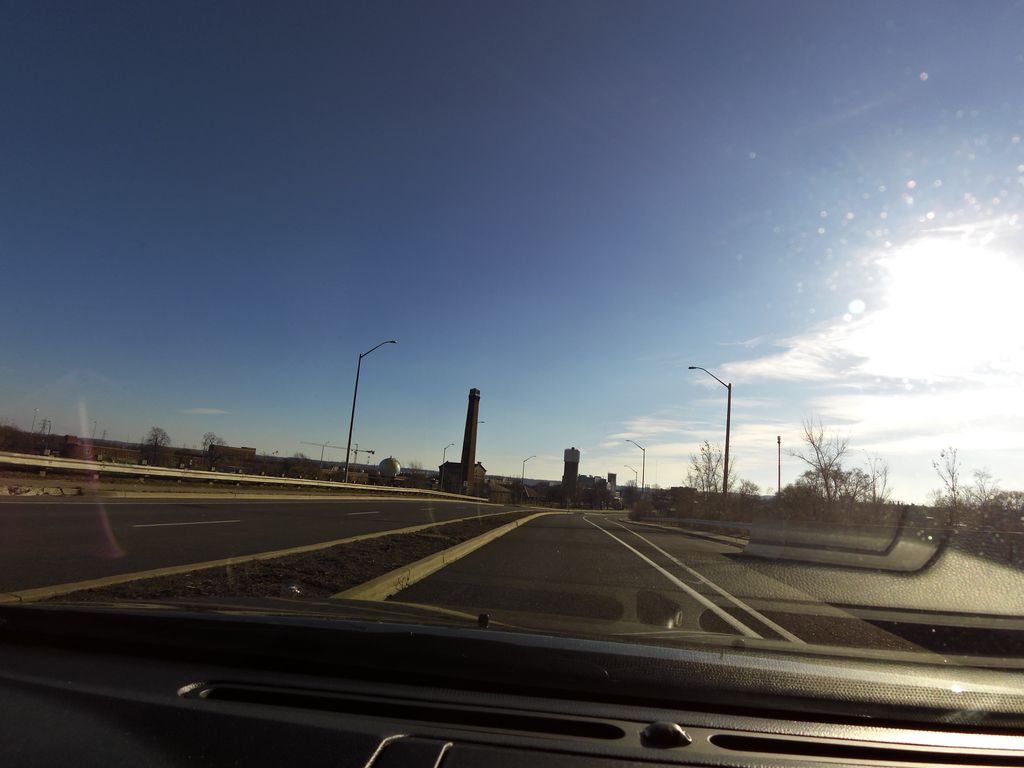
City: hamilton